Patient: sex F, age 63
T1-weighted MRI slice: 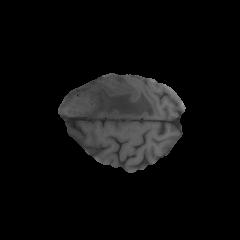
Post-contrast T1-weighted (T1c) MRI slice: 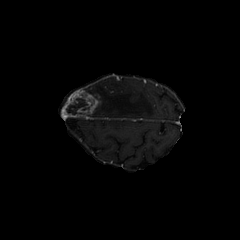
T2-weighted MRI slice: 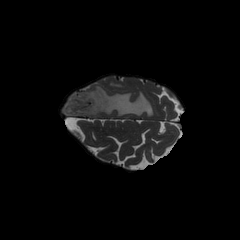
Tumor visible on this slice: yes
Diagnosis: Glioblastoma, IDH-wildtype
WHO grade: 4